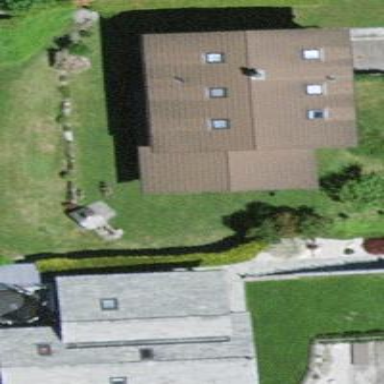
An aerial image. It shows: Simple and straightforward house.